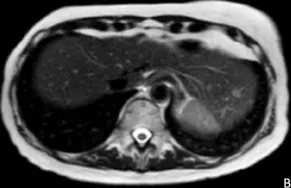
Complete response of liver lesions after 2 cycles of talazoparib in April 2017 (B).
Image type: radiology (mri)